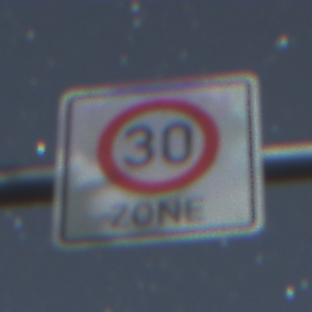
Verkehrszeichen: BeginnZone30
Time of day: Night
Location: Outdoor (Nature)
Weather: Clear
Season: NotSpecified
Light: Natural